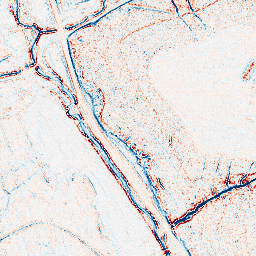
Category: edge_preserving
Decomposition family: bilateral
Decomposition parameters: d: 5
sigma_color: 75
sigma_space: 150
Upsampling method: sinc_hamming
Upsampling parameters: scale: 2
kernel_size: 4
Upsampling scale: 2